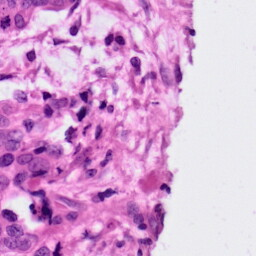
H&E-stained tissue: Ovarian